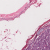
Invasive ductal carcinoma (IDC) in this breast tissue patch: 1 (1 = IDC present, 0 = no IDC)